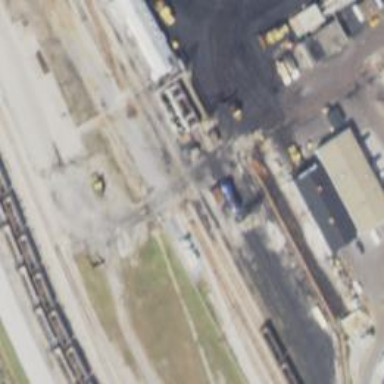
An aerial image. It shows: Railway yard.